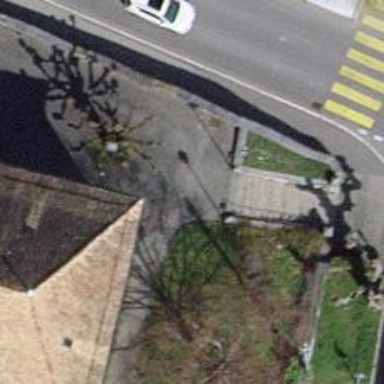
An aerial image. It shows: Set of steps on the road.